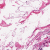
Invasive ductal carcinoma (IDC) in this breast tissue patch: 0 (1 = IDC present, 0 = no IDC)